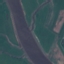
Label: River